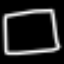
Label: square